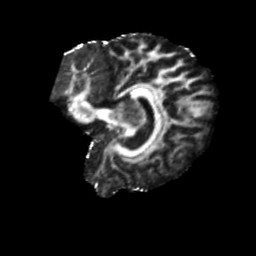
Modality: FA
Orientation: sagittal
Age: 36
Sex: female
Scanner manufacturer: siemens
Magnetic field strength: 3 T
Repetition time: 5.47 s
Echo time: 0.0854 s